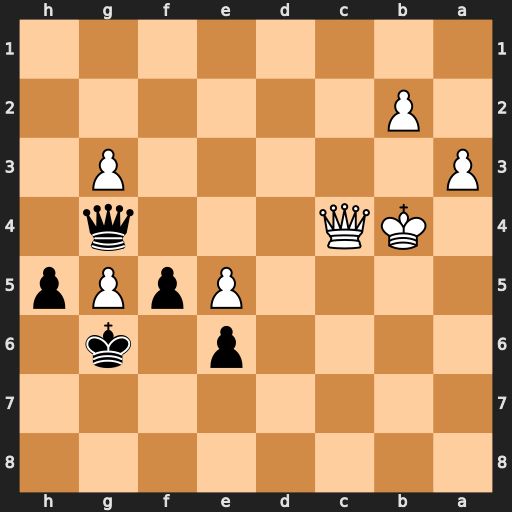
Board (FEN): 8/8/4p1k1/4PpPp/1KQ3q1/P5P1/1P6/8
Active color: b
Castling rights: -
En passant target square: -
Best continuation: Qxc4+ Kxc4 f4 gxf4 h4